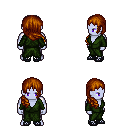
a pixel art fantasy rpg character, male body template, dark elf, purple skin, green robe, metal pants, brunette right-swept hairstyle, ghillies, four views (front, back, left, right), 2x2 character sprite sheet, small pixel art, hard edges, no anti-aliasing